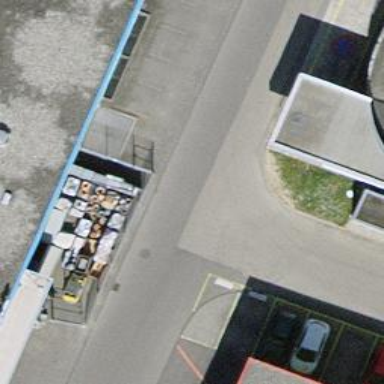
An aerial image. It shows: Asphalt footway.